Field crop: maize
Growth stage: 2
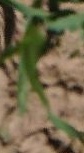
Species: maize